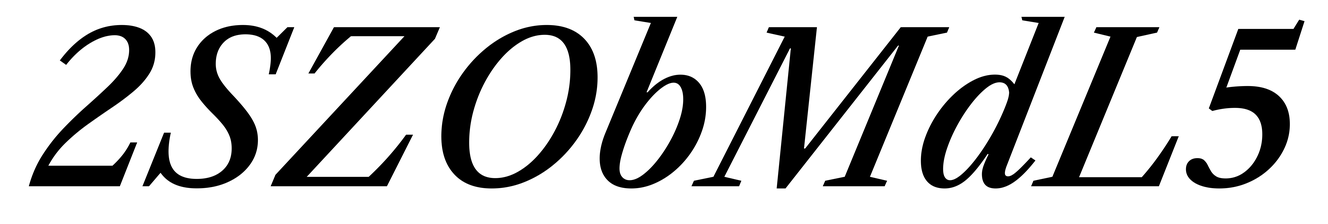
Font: LibreCaslonText-Italic_Medium_Italic